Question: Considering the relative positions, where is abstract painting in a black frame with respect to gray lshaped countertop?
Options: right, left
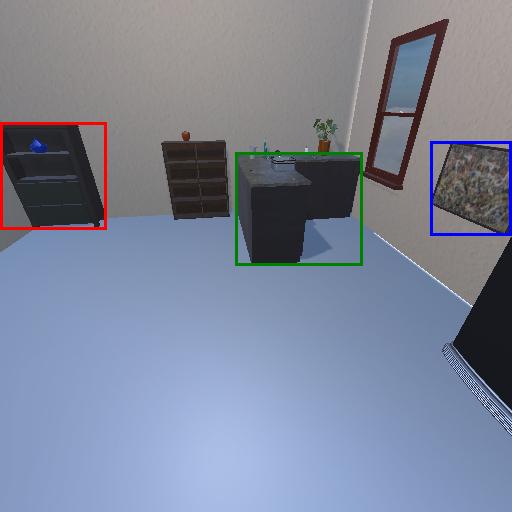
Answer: right